Aerial crown-view tile of a tropical tree (Barro Colorado Island, Panama), acquired 20250512:
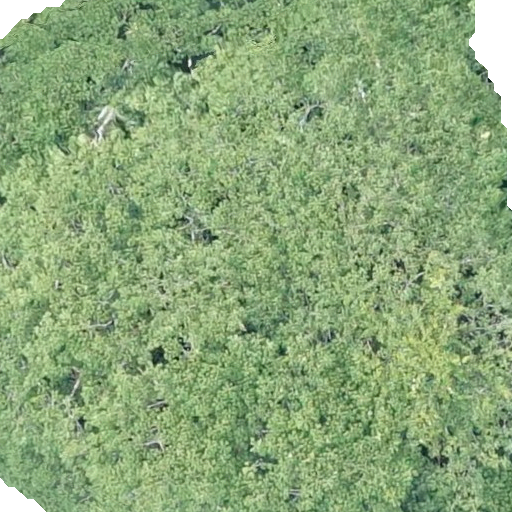
Species: Sterculia apetala
GBIF accepted scientific name: Sterculia apetala
Crown area: 505.838 m²